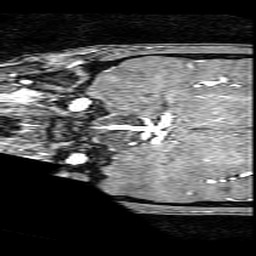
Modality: angio
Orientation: coronal
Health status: ill
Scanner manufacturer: philips
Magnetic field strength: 3 T
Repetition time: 0.01837 s
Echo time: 0.003372 s